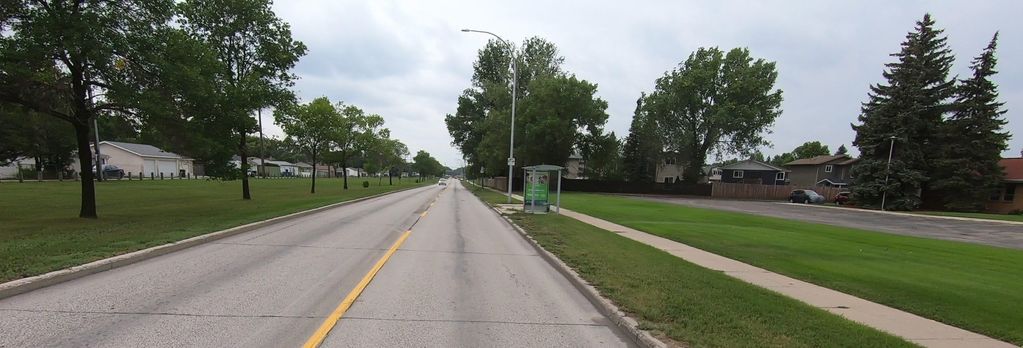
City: winnipeg